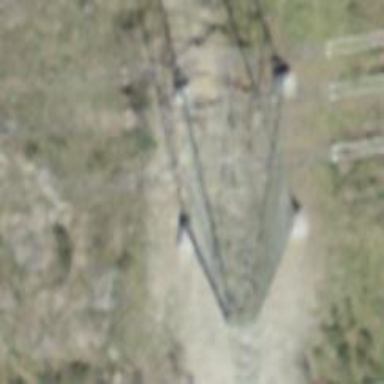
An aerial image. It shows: Power tower.